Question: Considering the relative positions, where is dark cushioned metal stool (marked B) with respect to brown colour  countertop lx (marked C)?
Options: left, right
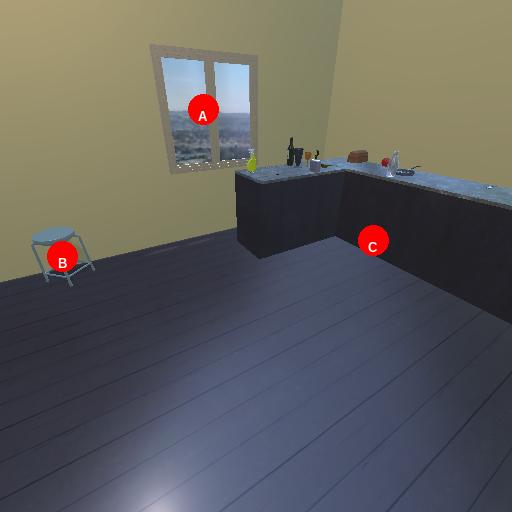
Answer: left